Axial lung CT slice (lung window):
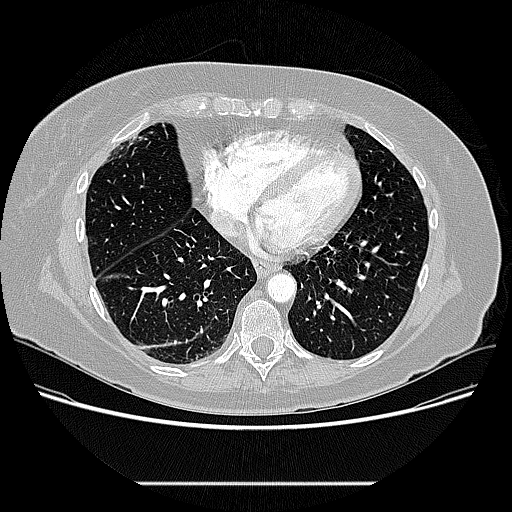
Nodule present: no